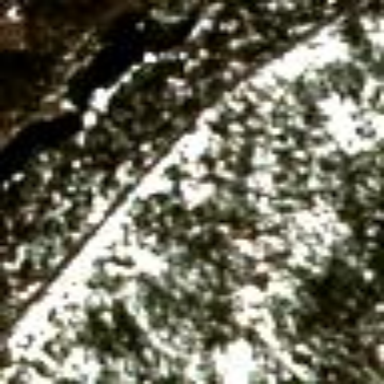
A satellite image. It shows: Evergreen forest with needle-leaved trees.